Field crop: tomato
Growth stage: 1
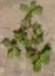
Species: portulaca